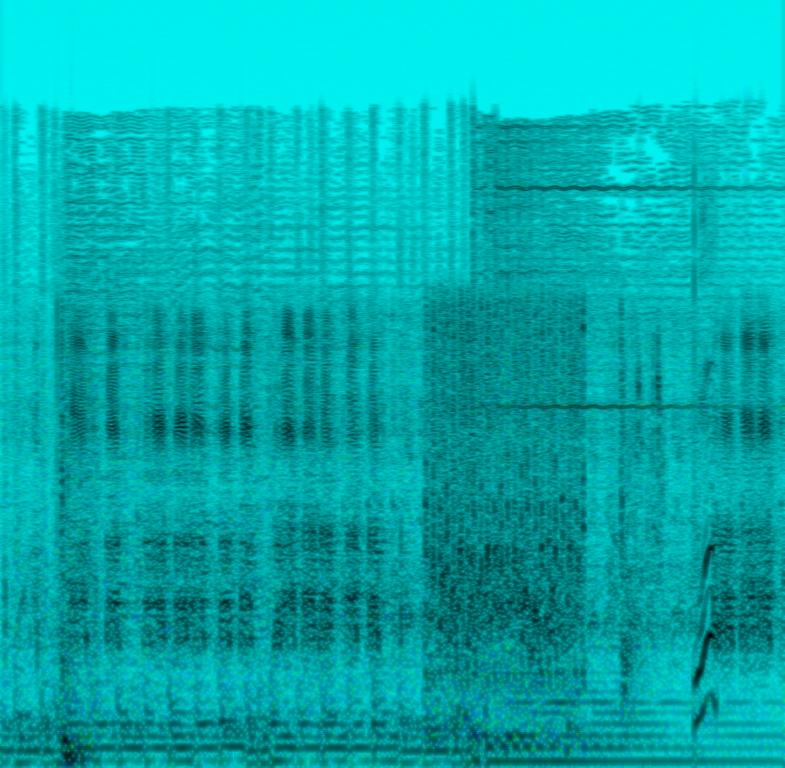
This music is video game background music. The tempo is fast with aggressive synth articulation and electronic sounds like shooting and crashing . There is also a superimposed sound of a toy pig grunting incessantly with a man talking in the background.